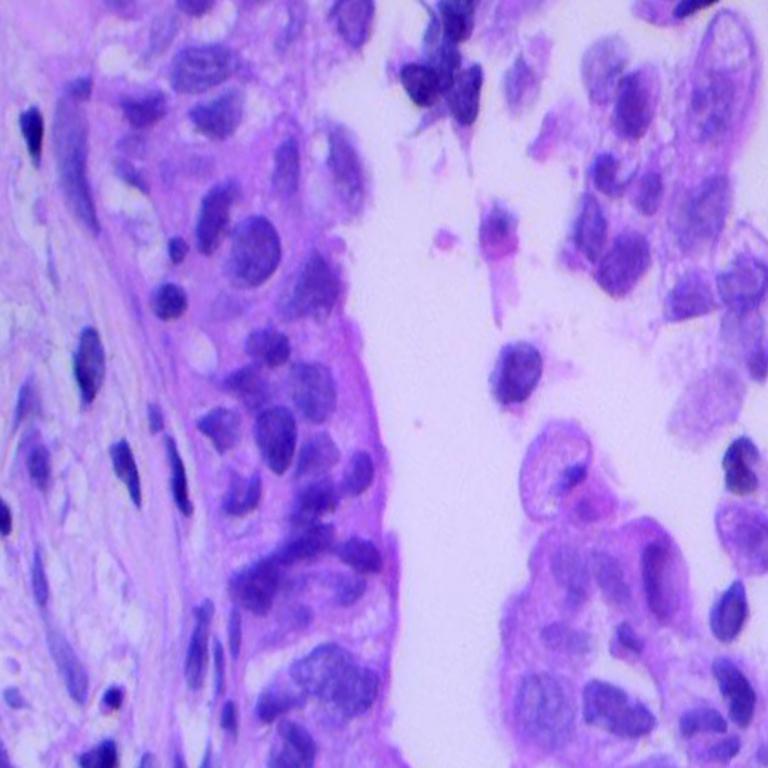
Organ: lung
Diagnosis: adenocarcinomas